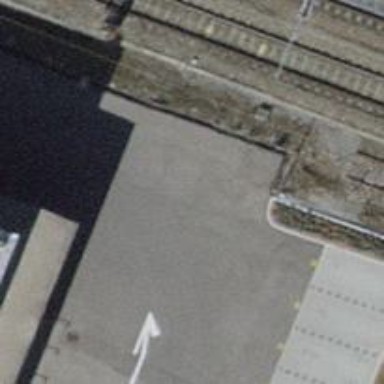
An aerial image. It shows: Disused railway spur with one track.